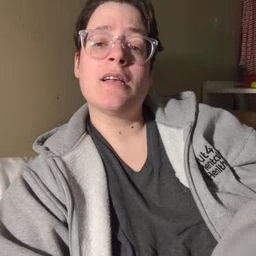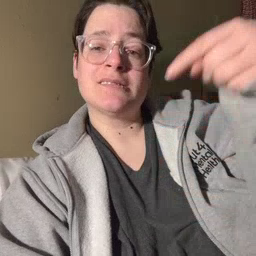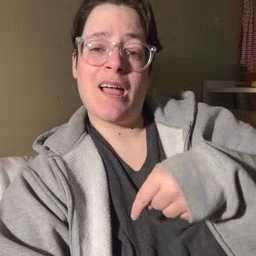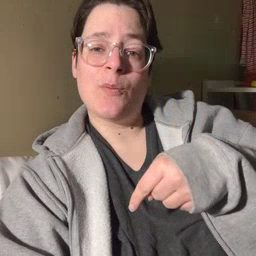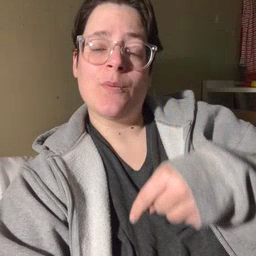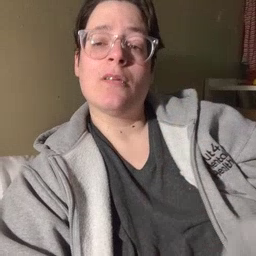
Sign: down